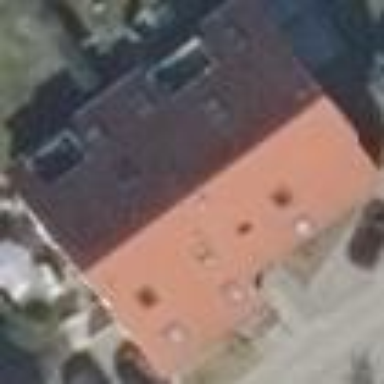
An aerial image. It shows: Simple and straightforward house.